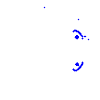
Particle: kaon